Interaction volume radius: 10 \u00c5
Interaction volume height: 15 \u00c5
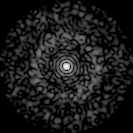
Disorder parameter: 0.8286